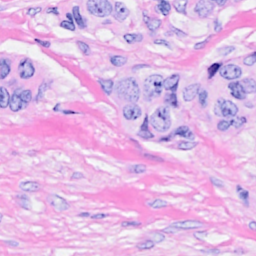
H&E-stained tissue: Breast